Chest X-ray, PA view. Patient: 63 years old, sex F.
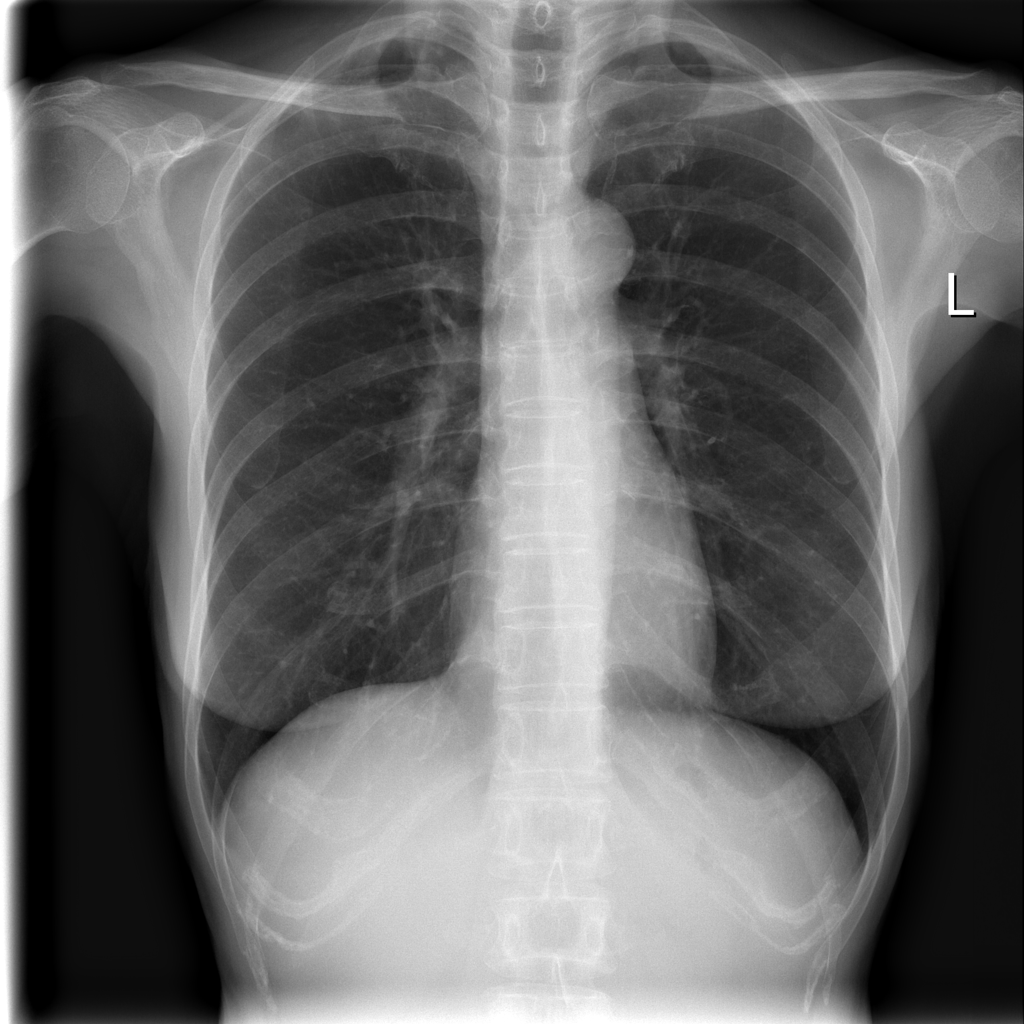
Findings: No Finding